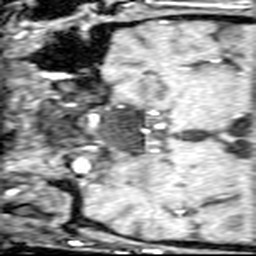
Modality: angio
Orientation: coronal
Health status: ill
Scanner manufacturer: siemens
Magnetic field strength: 1.5 T
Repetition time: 0.039 s
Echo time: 0.00502 s